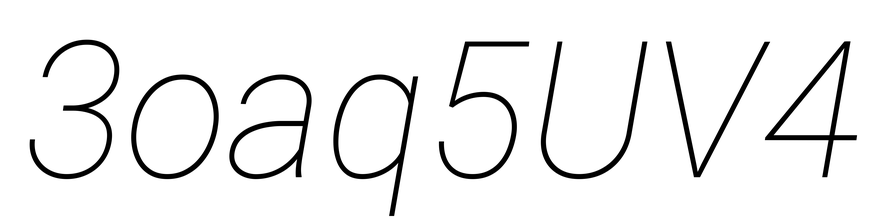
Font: Roboto-Italic_Thin_Italic